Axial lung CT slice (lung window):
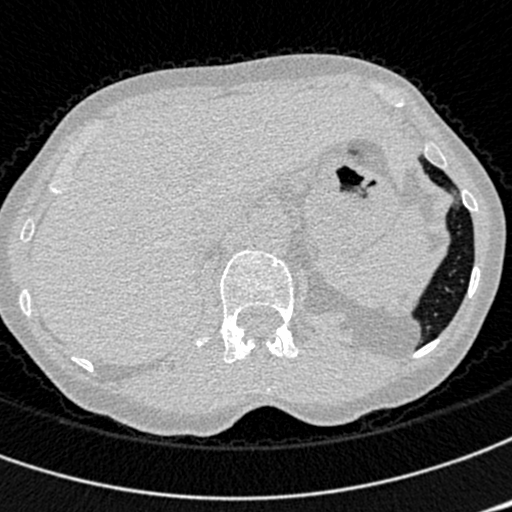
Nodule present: no